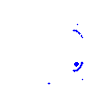
Particle: proton